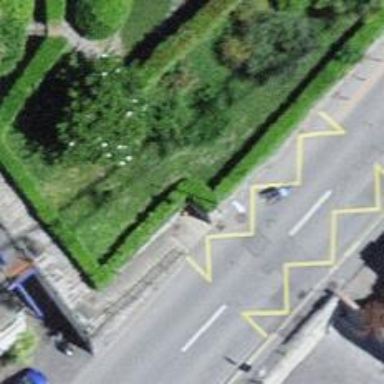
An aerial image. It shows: Bus stop with platform for public transport.